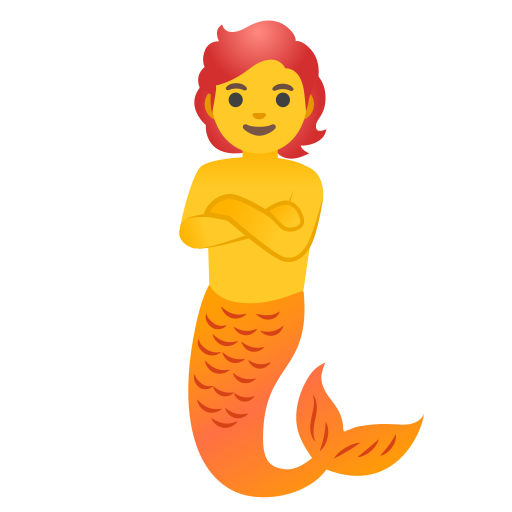
Emoji: 🧜